Question: I am try make graphs used 'scipy' and 'matplotlib', my idea is variable k and concentration in for interactive graphics for equilibrium chemistry. Maybe my equation have error, no make graphics type example bellow, just one example graph finale

'''
import numpy as np
from scipy.integrate import odeint
import matplotlib.pyplot as plt
# To reaction A + B <=> C + D
k1=0.05
k2=0.05
tf= 200
dt=0.2
t = np.arange(0,tf+0.01, dt)
n = len(t)
Ca= np.ones(n)
Ca= np.ones(n)
Cb= np.ones(n)
Cc= np.zeros(n)
Cd= np.zeros(n)
def dC(C,tm):
Ca,Cb,Cc,Cd =C
r1 =k1*Ca
r2 =-k2*Ca
d1 = -r1
d2 = -r1 -r2
d3= r1-r2
d4= r2
return [d1,d2,d3,d4]
C =odeint(dC,[1,1,0,0], t)
Ca= C[:,0]
Cb= C[:,1]
Cc= C[:,0]
Cd= C[:,1]
plt.plot(t,Ca, 'r--', linewidth=2.0)
plt.plot(t,Cb, 'k--', linewidth=2.0)
plt.plot(t,Cc, 'b--', linewidth=2.0)
plt.plot(t,Cd, 'm--', linewidth=2.0)
plt.show()
'''
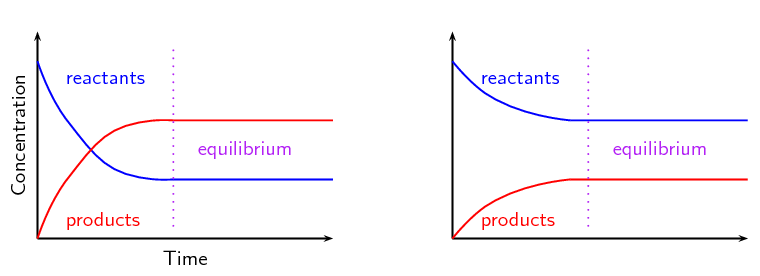
Answer: I just found a example that can help you.

I think that the problem was in your "plot" function. try something like this:
'''
from scipy.integrate import odeint
import numpy as np
def myode(C, t):
k1 = 1 # 1/min;
k_1 = 0.5 # 1/min;
Ca = C[0]
Cb = C[1]
ra = -k1 * Ca
rb = -k_1 * Cb
dCadt = ra - rb
dCbdt = -ra + rb
dCdt = [dCadt, dCbdt]
return dCdt
tspan = np.linspace(0, 5)
init = [1, 0]
C = odeint(myode, init, tspan)
Ca = C[:,0]
Cb = C[:,1]
import matplotlib.pyplot as plt
plt.plot(tspan, Ca, tspan, Cb)
'''